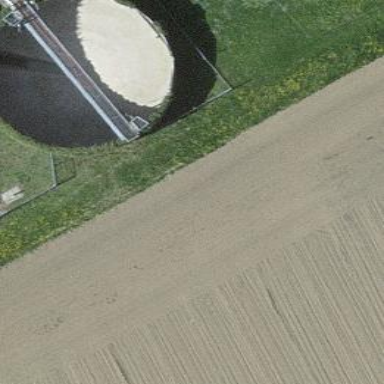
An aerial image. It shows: Storage tank building.